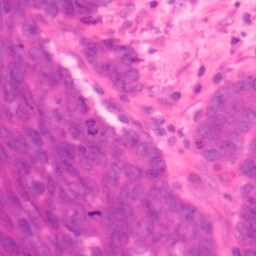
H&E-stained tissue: Colon